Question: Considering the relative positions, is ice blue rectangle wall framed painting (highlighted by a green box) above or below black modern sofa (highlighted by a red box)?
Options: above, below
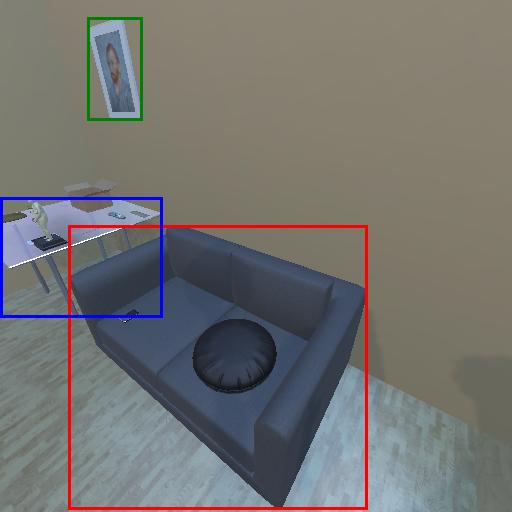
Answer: above